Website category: game
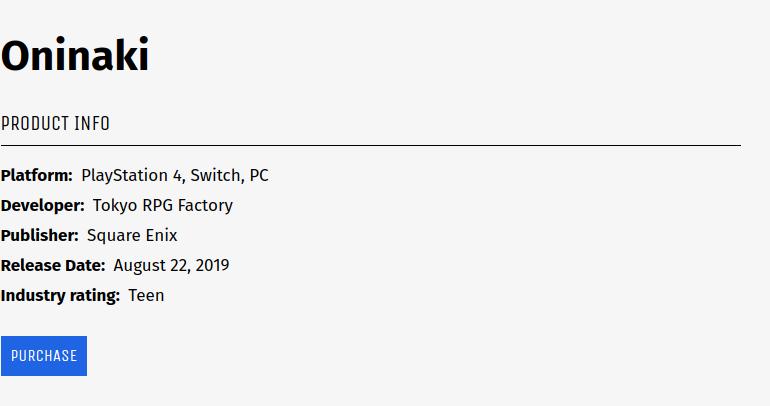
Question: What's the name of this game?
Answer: Oninaki

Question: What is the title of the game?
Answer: Oninaki

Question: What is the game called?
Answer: Oninaki

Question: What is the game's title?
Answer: Oninaki

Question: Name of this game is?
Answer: Oninaki

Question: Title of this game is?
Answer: Oninaki

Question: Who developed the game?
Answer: Tokyo RPG Factory

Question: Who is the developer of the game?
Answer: Tokyo RPG Factory

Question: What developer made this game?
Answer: Tokyo RPG Factory

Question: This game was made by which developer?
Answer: Tokyo RPG Factory

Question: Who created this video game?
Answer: Tokyo RPG Factory

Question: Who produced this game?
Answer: Tokyo RPG Factory

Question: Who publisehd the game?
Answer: Square Enix

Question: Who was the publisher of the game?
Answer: Square Enix

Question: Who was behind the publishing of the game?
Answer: Square Enix

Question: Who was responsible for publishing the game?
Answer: Square Enix

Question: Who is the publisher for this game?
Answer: Square Enix

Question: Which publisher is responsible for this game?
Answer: Square Enix

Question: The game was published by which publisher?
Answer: Square Enix

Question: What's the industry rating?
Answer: Teen

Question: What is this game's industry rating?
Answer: Teen

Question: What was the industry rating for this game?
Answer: Teen

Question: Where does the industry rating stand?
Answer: Teen

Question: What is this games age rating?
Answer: Teen

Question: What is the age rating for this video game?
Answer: Teen

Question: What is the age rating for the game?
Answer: Teen

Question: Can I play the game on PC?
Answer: yes

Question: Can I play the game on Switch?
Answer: yes

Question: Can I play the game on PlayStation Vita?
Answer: no

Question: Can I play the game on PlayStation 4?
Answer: yes

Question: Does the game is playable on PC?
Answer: yes

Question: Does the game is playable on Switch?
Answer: yes

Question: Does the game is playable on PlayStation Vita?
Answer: no

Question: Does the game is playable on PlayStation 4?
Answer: yes

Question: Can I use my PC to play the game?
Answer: yes

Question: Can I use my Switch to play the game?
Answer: yes

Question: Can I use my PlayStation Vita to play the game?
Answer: no

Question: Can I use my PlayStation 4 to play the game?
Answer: yes

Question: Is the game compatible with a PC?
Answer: yes

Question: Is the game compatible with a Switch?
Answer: yes

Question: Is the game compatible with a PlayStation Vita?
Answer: no

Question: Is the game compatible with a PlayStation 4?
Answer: yes